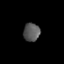
Tissue: prostate
Cell type: T cells
Senescence score: 0.3603
Nuclear area (px): 292
Mean DAPI intensity: 88.726